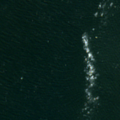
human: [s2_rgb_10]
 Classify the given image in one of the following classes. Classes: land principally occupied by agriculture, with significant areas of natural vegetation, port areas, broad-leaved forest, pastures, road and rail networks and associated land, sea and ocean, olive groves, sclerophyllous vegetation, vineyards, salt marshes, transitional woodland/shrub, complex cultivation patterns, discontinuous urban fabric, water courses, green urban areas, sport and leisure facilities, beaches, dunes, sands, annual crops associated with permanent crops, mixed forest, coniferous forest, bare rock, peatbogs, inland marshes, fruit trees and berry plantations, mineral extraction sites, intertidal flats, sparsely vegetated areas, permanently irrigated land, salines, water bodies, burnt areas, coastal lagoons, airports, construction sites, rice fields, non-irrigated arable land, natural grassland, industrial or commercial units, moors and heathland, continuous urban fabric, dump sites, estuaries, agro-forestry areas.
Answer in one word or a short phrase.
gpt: sea and ocean